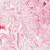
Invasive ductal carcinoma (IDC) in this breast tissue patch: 0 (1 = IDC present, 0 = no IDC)